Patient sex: F
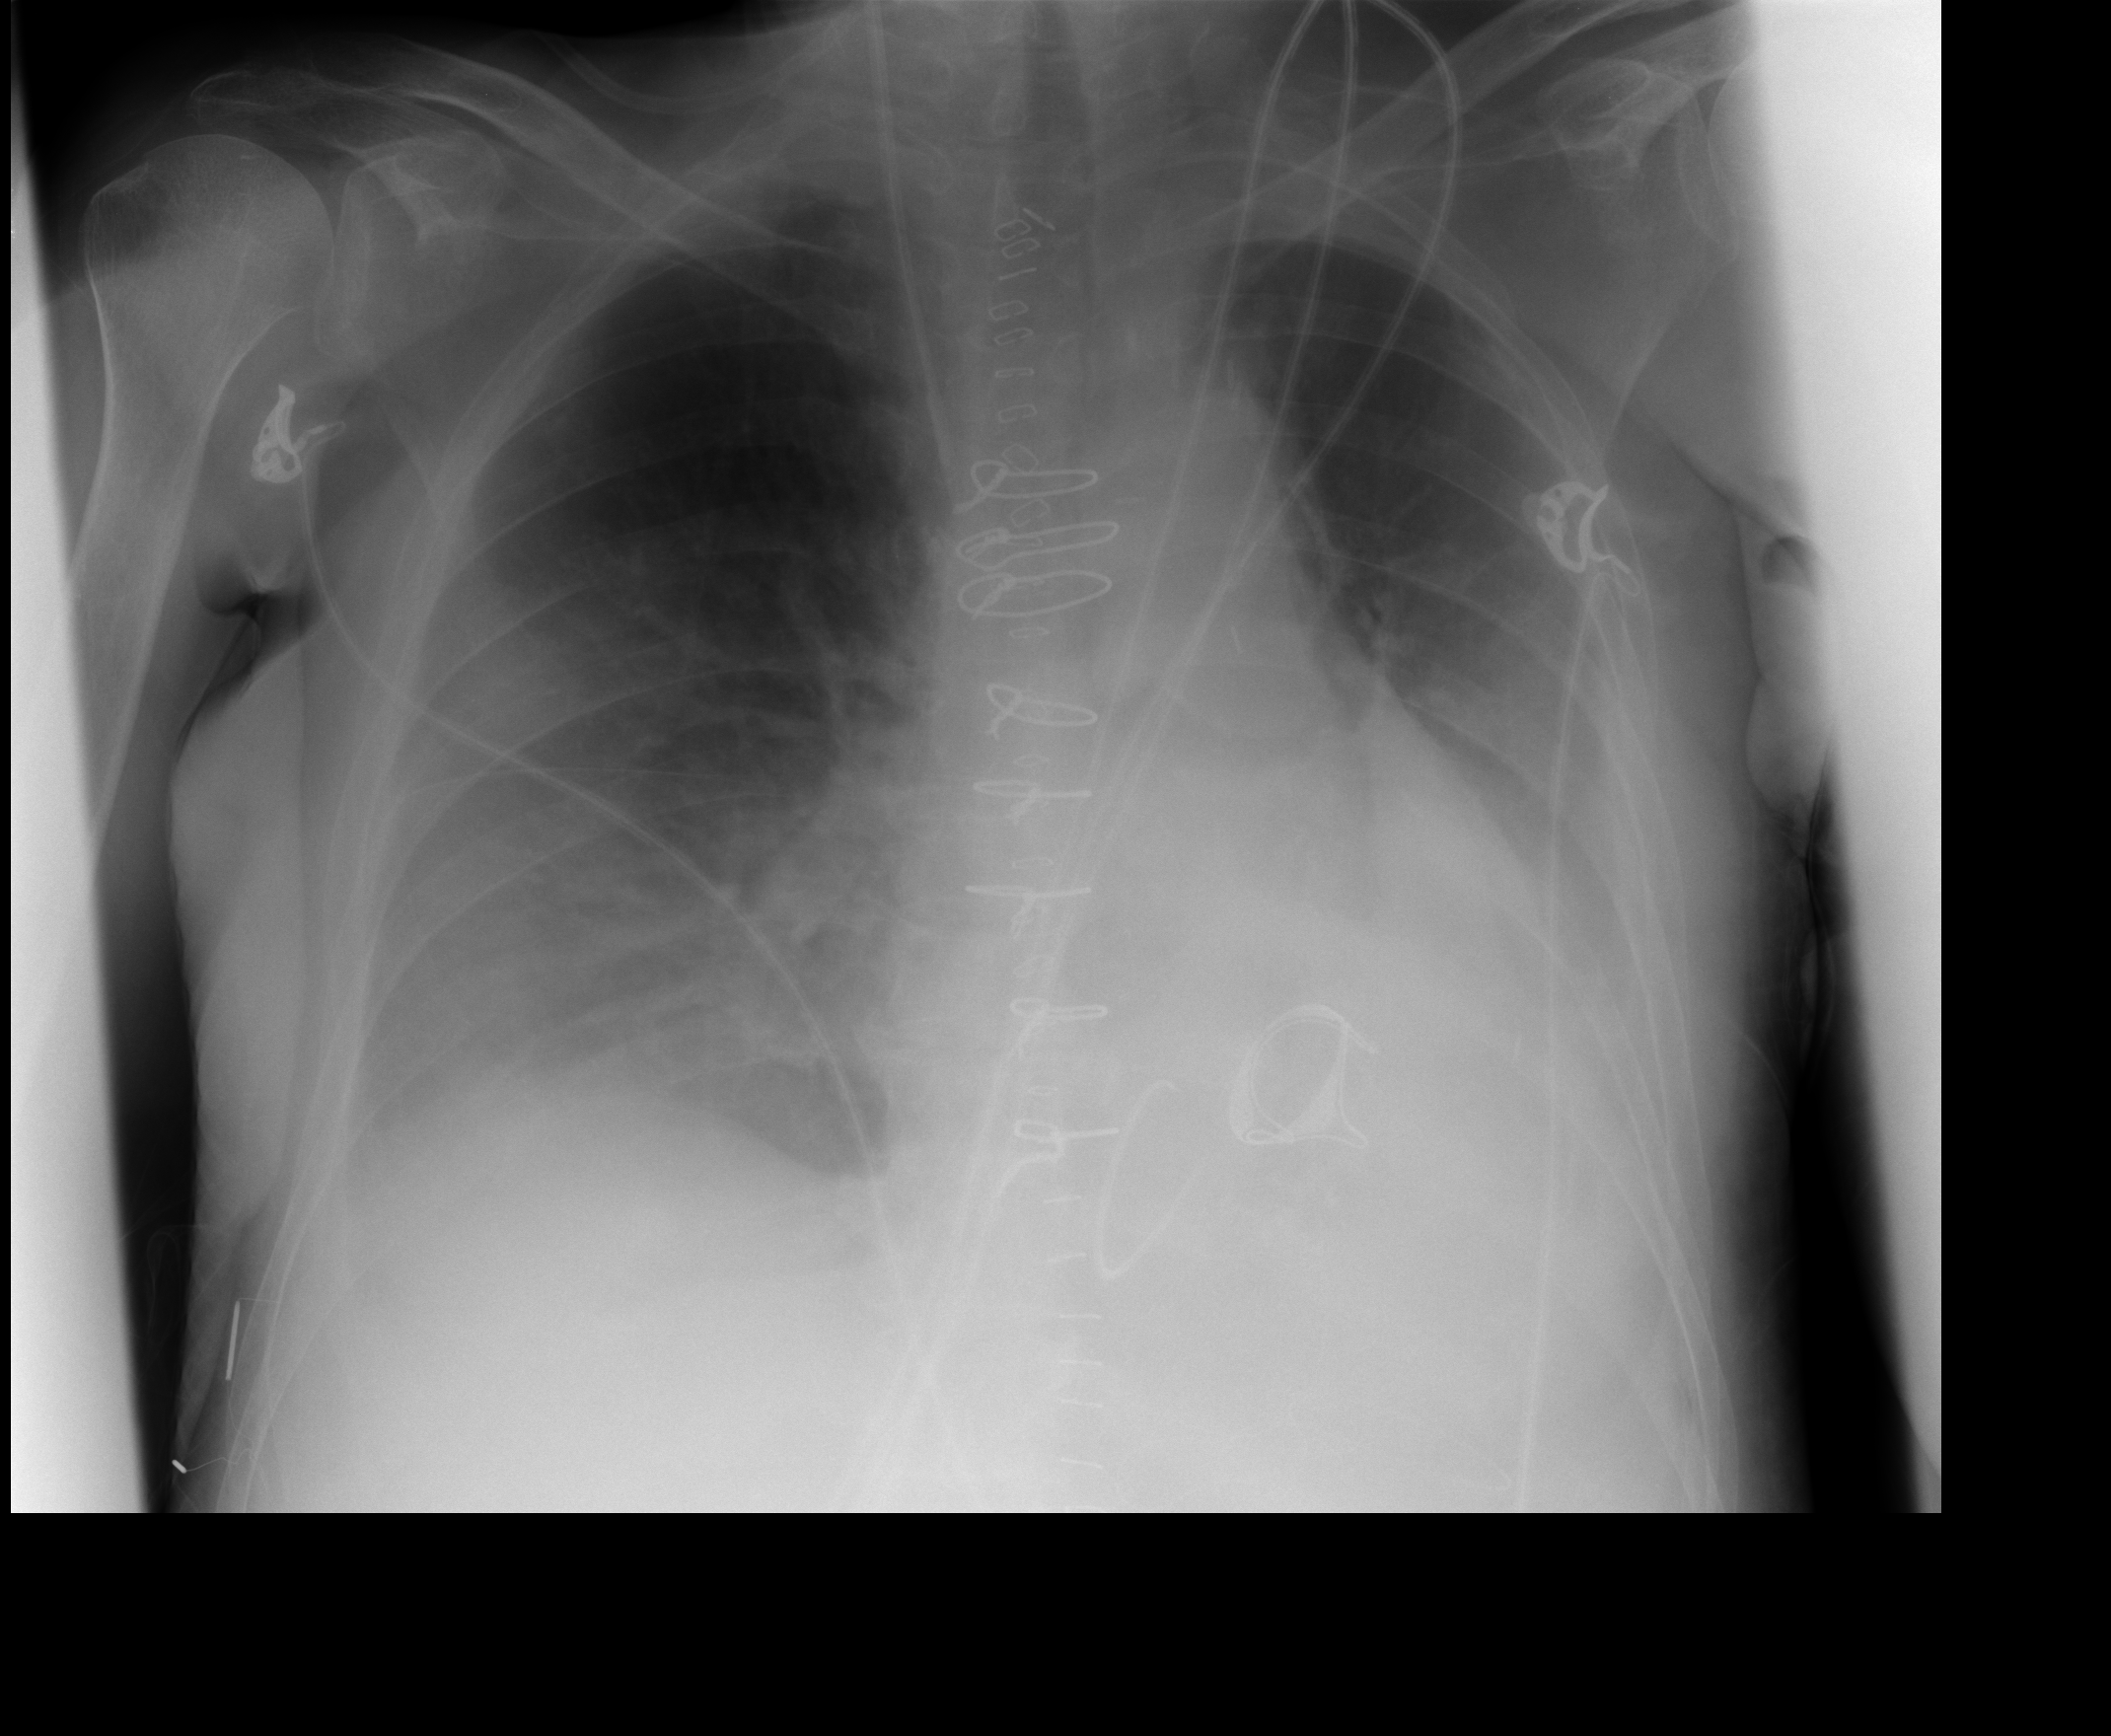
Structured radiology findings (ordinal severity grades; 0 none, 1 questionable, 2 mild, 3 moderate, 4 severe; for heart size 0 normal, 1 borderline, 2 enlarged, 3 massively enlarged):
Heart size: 2
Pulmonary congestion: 1
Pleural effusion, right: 2
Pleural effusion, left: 3
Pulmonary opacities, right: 0
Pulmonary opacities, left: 0
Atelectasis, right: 3
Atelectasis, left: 2